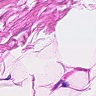
Metastatic tissue present: no